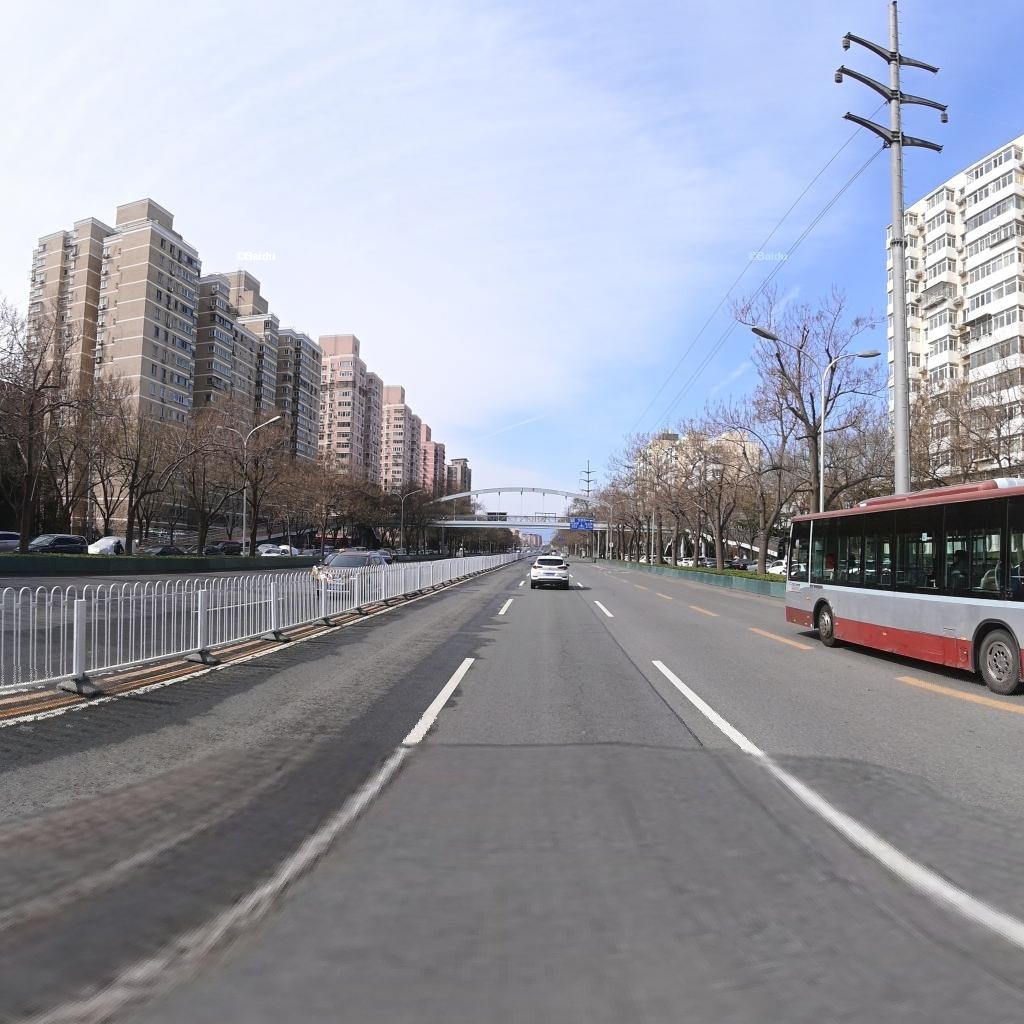
Region: Haidian
Road damage annotations: longitudinal patch, longitudinal crack